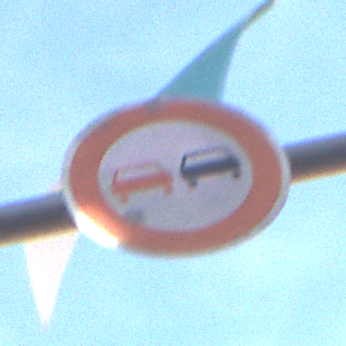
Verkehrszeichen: Ueberholverbot
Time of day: MorningAfternoon
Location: Outdoor (Special)
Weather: PartlyCloudy
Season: NotSpecified
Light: Natural